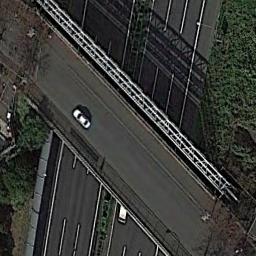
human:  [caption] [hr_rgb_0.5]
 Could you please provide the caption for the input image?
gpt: The overpass is next to some trees .

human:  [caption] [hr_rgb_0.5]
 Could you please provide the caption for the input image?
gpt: The perimeter of the overpasses is completely covered by vegetation .

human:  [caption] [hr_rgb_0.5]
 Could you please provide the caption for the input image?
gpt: The cross-line overpass is over the road and some cars are driving on the road and the overpass .

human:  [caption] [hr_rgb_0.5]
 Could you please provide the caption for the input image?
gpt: There are many trees beside the overpass .

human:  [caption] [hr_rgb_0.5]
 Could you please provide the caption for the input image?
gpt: There are some green trees beside the overpass .